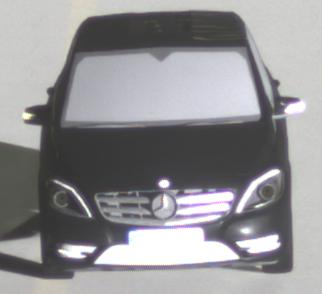
Make: Mercedes-Benz
Model: B 180 BlueEFFICIENCY
Detailed model: B-Class (246)
Model produced from: 2011/11
Model produced until: 2012/10
Doors: 5
Color: black
Road condition: dry road
Daytime: night
Contrast: high contrast